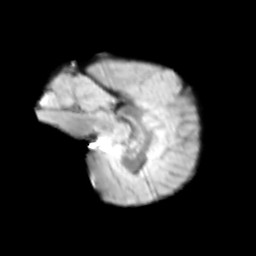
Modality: T2w
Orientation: sagittal
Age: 9
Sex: male
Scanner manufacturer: siemens
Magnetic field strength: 3 T
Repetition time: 3.8 s
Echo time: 0.07 s